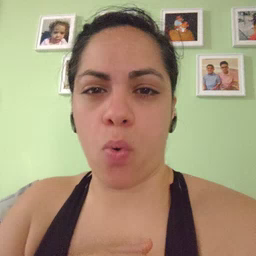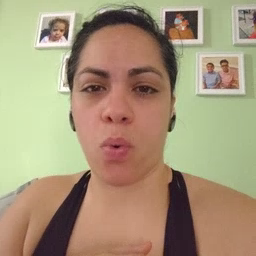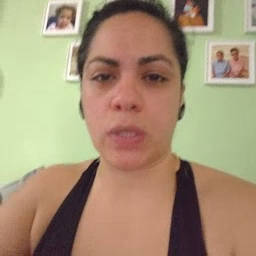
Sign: zipper